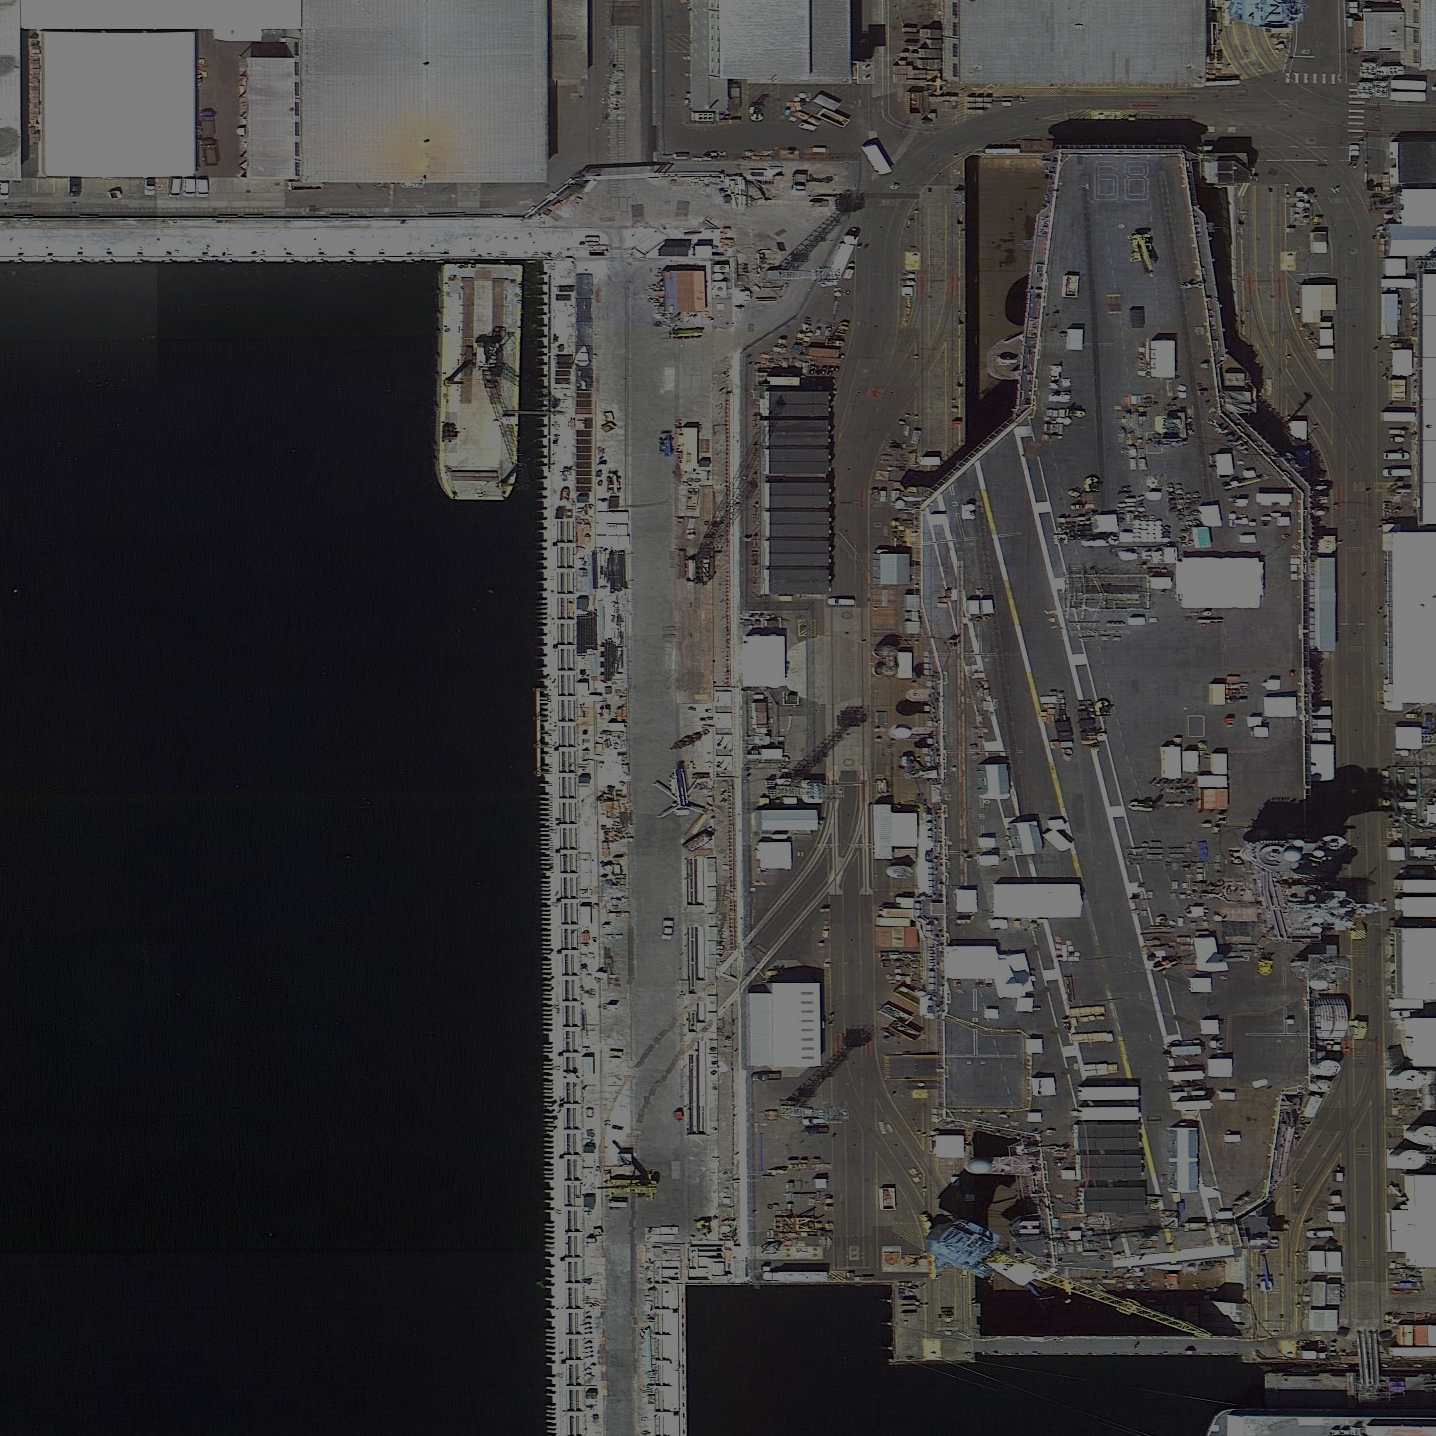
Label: aircraft_carrier